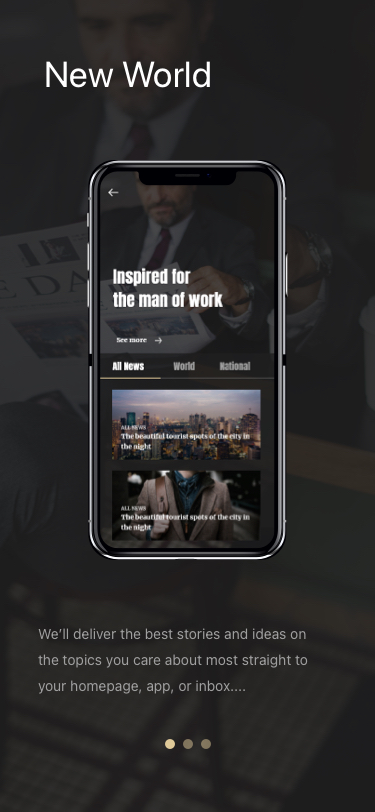
Text in this UI design:
New World
We’ll deliver the best stories and ideas on
the topics you care about most straight to
your homepage, app, or inbox....